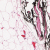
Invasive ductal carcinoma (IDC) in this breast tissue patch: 0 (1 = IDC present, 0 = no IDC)